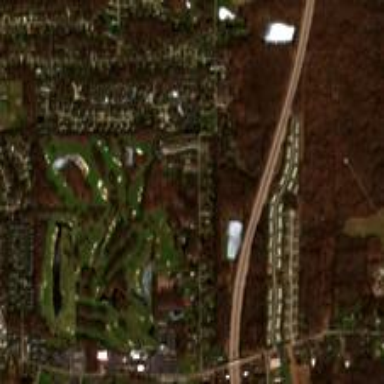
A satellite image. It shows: Golf course.